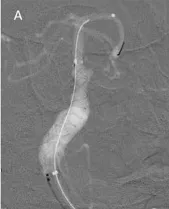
Angiography during the operation. (A) The first flow diverter was released in the distal end of the aneurysm.
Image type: radiology (ct)